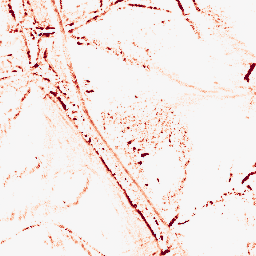
Category: morphological
Decomposition family: morphological_diamond
Decomposition parameters: operation: opening
radius: 3
Upsampling method: bicubic_16x
Upsampling parameters: scale: 16
Upsampling scale: 16